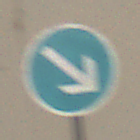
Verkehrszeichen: VorgeschriebeneVorbeifahrtRechts
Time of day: MorningAfternoon
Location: Outdoor (Urban)
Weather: Clear
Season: NotSpecified
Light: Natural